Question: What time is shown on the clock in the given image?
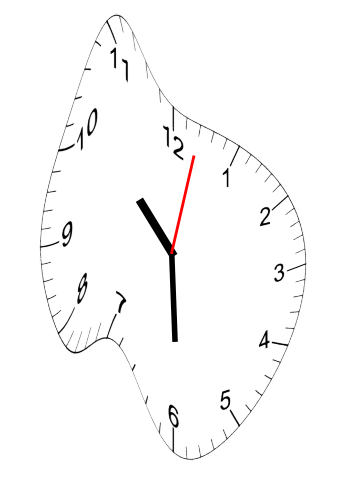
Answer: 10:30:02